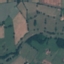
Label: Pasture